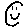
Label: smiley face